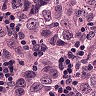
Metastatic tissue present: yes